Interaction volume radius: 10 \u00c5
Interaction volume height: 25 \u00c5
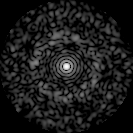
Disorder parameter: 0.823